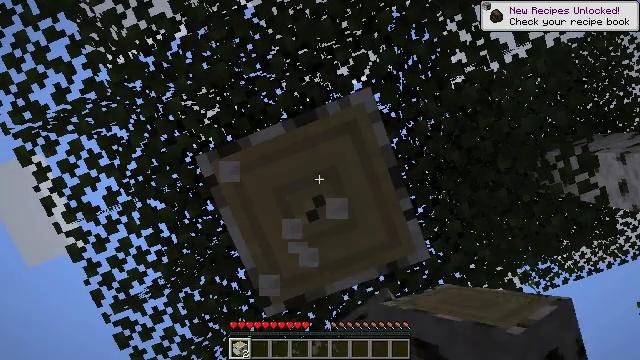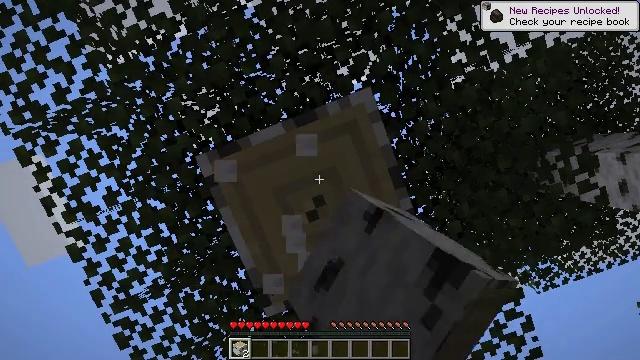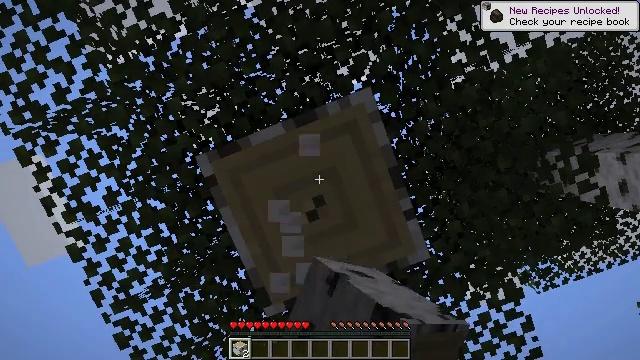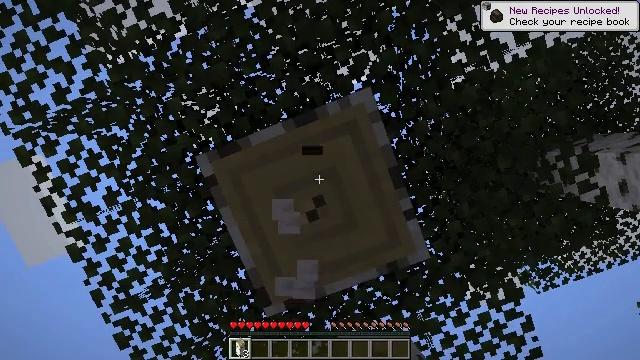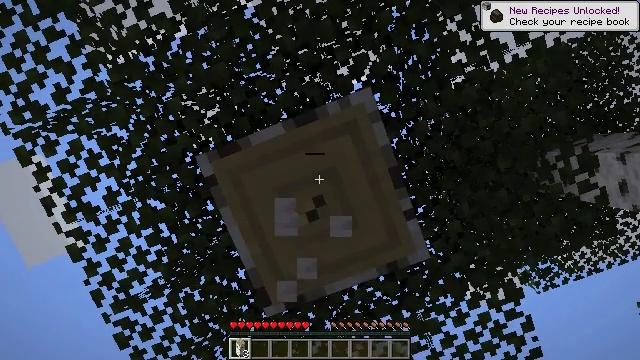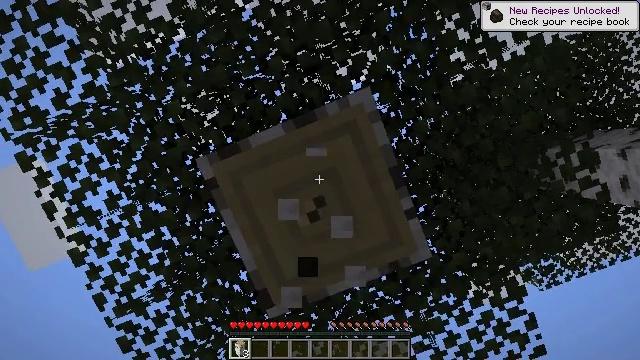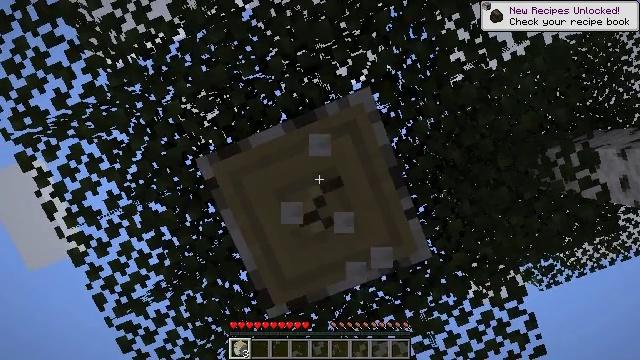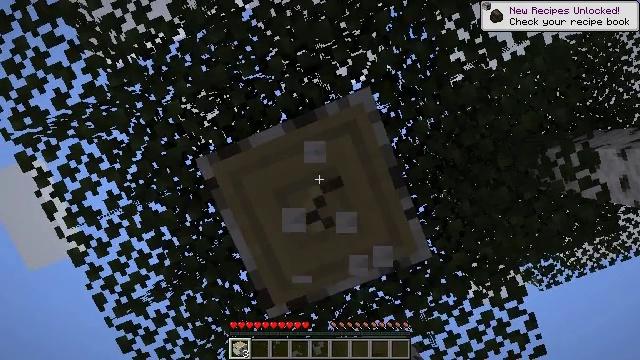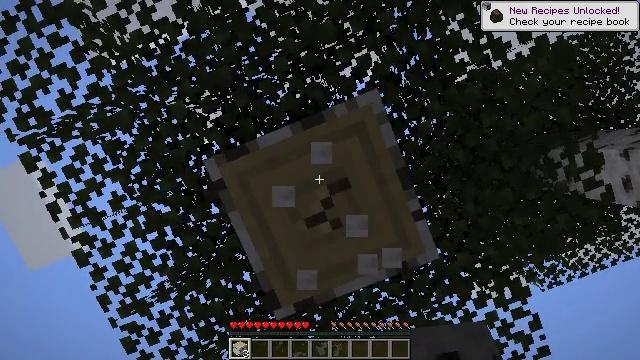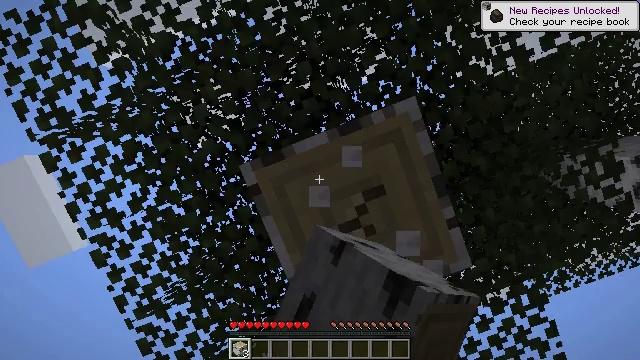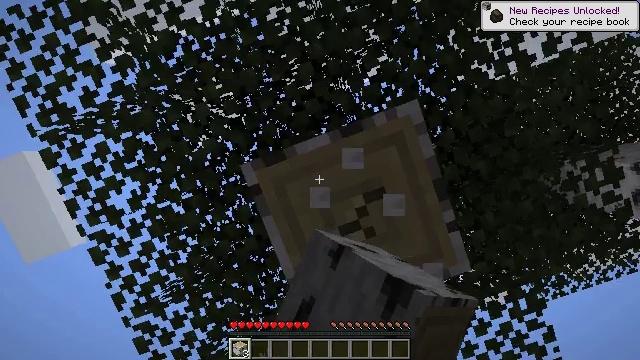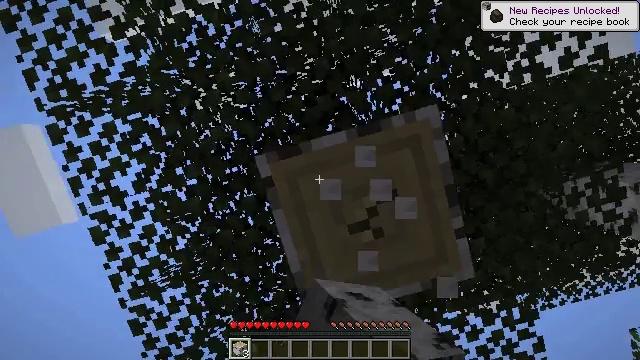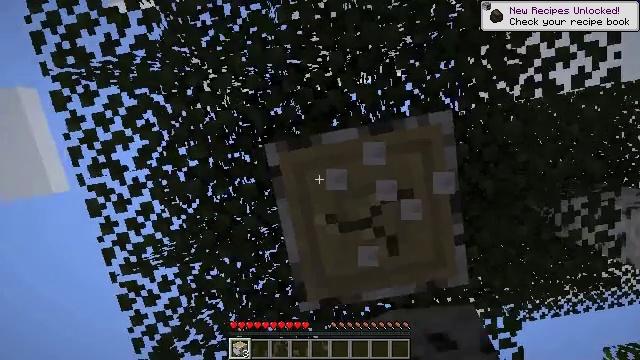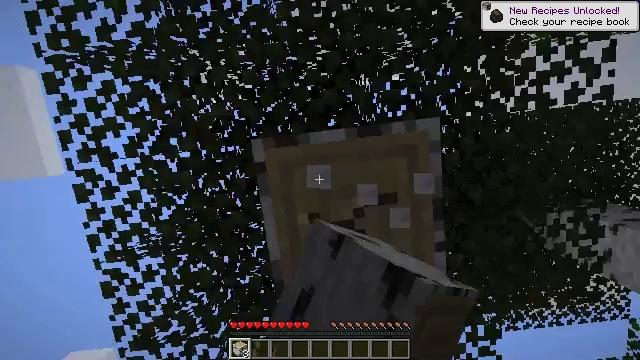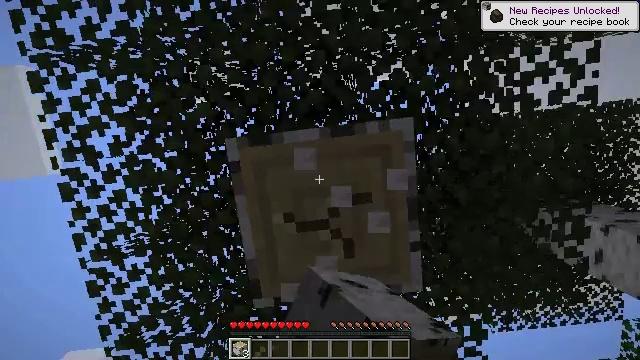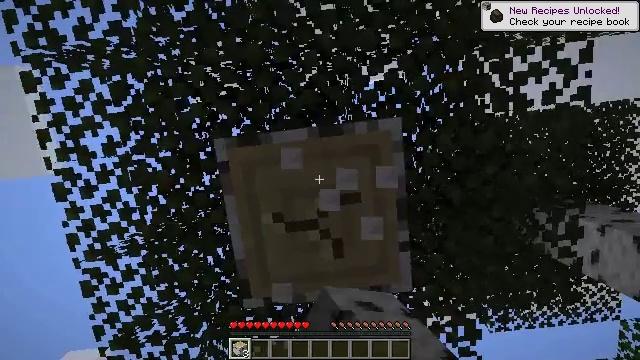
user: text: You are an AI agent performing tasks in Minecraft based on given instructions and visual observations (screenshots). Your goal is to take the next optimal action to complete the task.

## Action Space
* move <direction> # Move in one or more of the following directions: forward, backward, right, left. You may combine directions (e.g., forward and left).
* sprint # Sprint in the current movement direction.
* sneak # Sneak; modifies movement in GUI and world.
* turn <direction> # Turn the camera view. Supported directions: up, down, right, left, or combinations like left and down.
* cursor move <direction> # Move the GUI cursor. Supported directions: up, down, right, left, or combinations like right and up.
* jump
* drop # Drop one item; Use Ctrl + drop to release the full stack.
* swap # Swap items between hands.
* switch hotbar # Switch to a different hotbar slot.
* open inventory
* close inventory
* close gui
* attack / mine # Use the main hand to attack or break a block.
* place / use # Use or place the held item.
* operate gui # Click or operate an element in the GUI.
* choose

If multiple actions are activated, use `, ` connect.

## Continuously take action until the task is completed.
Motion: motion action
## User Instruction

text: Chop down the birch log.
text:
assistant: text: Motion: attack / mine
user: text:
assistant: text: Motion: attack / mine
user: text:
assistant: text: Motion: attack / mine
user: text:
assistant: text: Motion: attack / mine
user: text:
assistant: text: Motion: attack / mine
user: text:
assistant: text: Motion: attack / mine
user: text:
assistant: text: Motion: attack / mine
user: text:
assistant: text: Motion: move left, attack / mine
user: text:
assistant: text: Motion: move left, attack / mine
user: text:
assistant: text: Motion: turn right, attack / mine
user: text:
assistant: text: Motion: turn right, attack / mine
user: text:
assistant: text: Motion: turn right and down, attack / mine
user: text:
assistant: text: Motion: move right, turn right, attack / mine
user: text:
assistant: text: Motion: move right, attack / mine
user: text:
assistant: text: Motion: attack / mine
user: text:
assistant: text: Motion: attack / mine
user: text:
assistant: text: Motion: turn left, attack / mine
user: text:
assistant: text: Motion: turn left, attack / mine
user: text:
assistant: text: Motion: attack / mine
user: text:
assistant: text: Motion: attack / mine
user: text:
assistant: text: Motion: attack / mine
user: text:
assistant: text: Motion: attack / mine
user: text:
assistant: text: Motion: attack / mine
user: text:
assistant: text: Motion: attack / mine
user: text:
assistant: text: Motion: attack / mine
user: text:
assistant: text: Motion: turn left and up, attack / mine
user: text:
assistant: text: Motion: attack / mine
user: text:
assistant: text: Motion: attack / mine
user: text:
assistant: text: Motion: attack / mine
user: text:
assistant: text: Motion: attack / mine